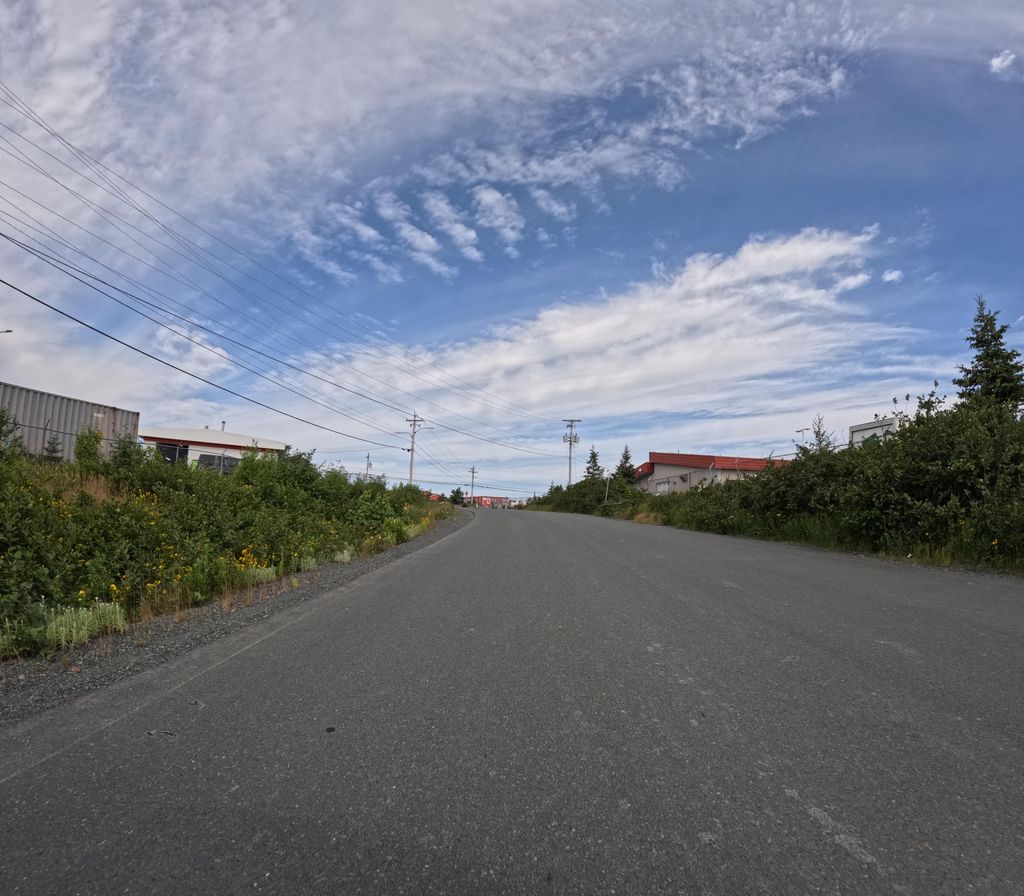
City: st_johns